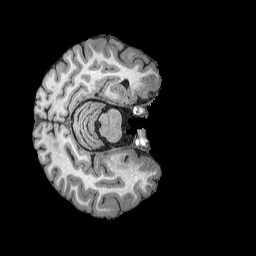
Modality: T1w
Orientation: axial
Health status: ill